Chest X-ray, AP view. Patient: 36 years old, sex F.
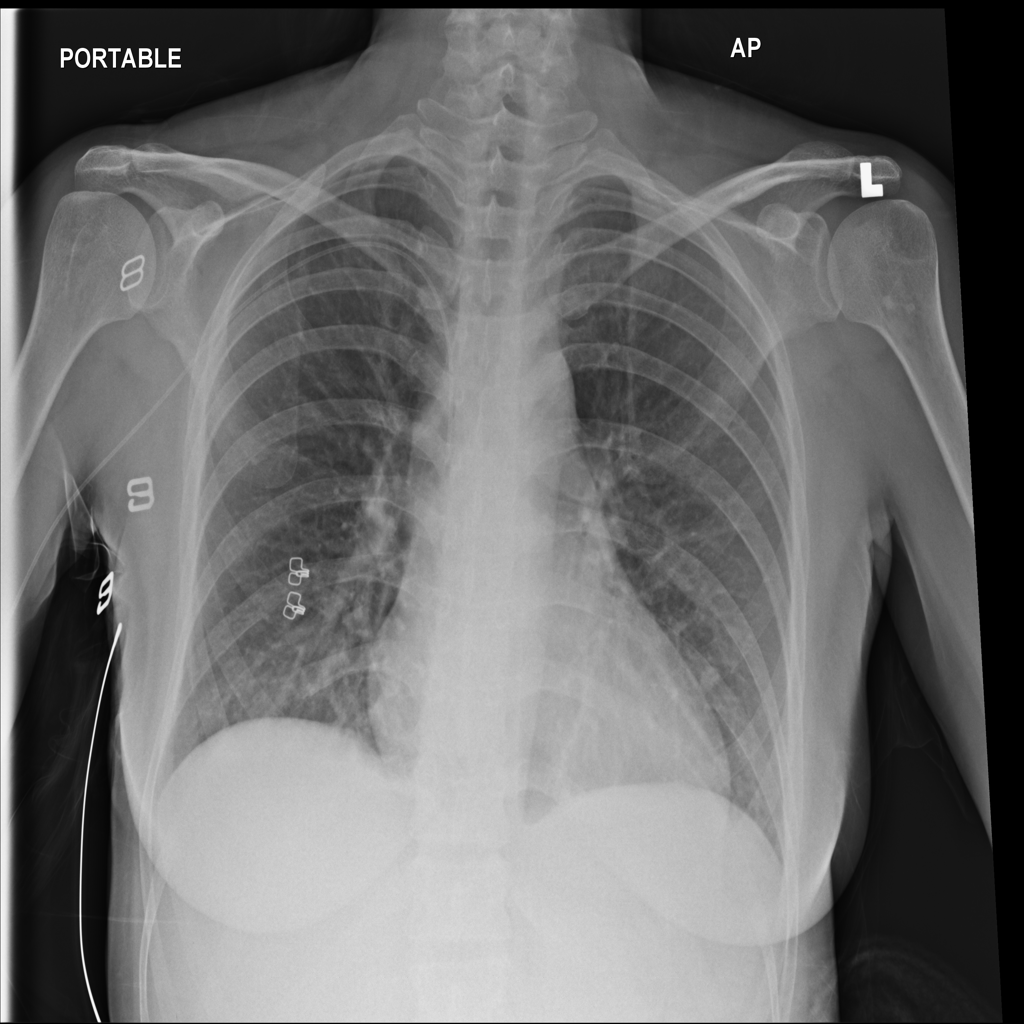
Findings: Nodule